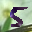
Label: 5